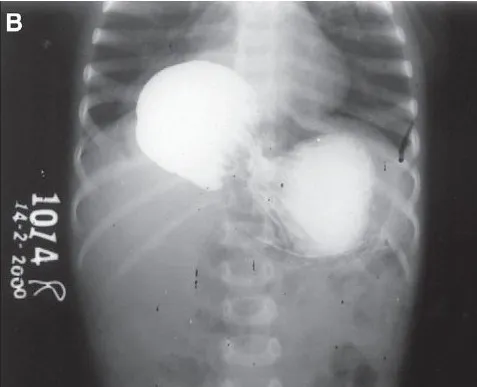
(B) Barium meal picture: mesenteroaxial volvulus.
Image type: radiology (x_ray)